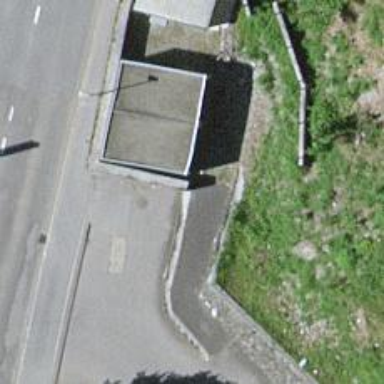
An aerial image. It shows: Retaining wall.